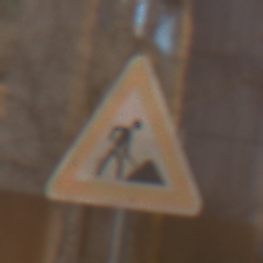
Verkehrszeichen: Arbeitsstelle
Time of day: Night
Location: Outdoor (Urban)
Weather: Overcast
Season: Winter
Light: Artificial